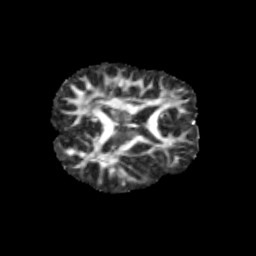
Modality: FA
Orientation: axial
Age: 12
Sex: male
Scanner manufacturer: siemens
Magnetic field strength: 3 T
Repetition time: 3.8 s
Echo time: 0.07 s